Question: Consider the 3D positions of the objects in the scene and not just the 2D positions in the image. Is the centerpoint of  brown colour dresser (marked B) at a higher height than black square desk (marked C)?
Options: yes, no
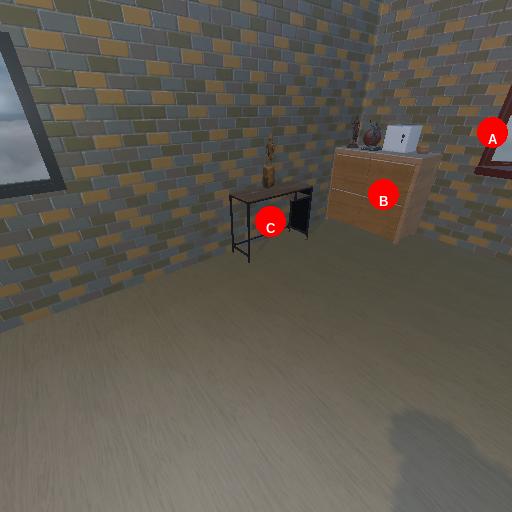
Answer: yes